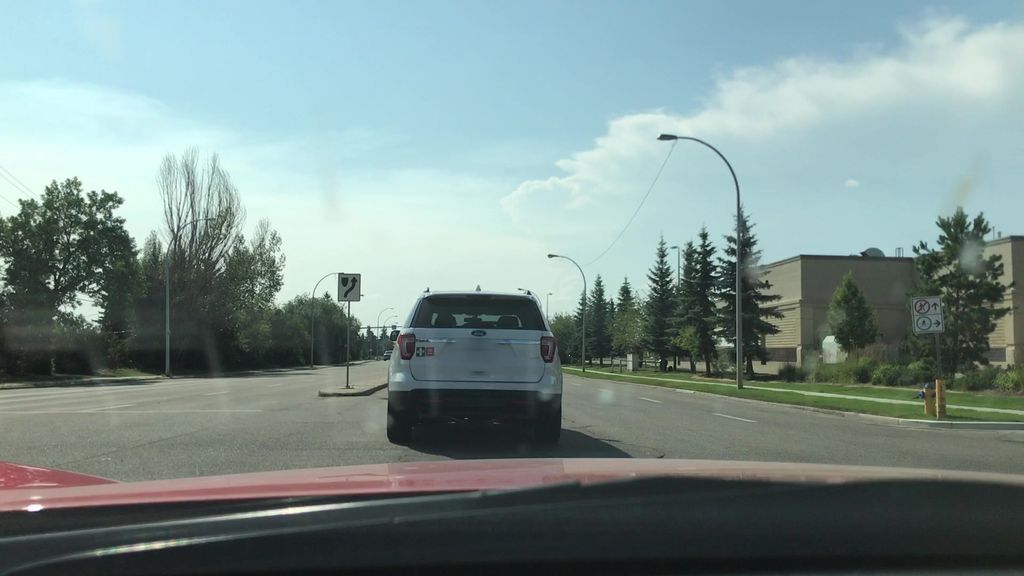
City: edmonton